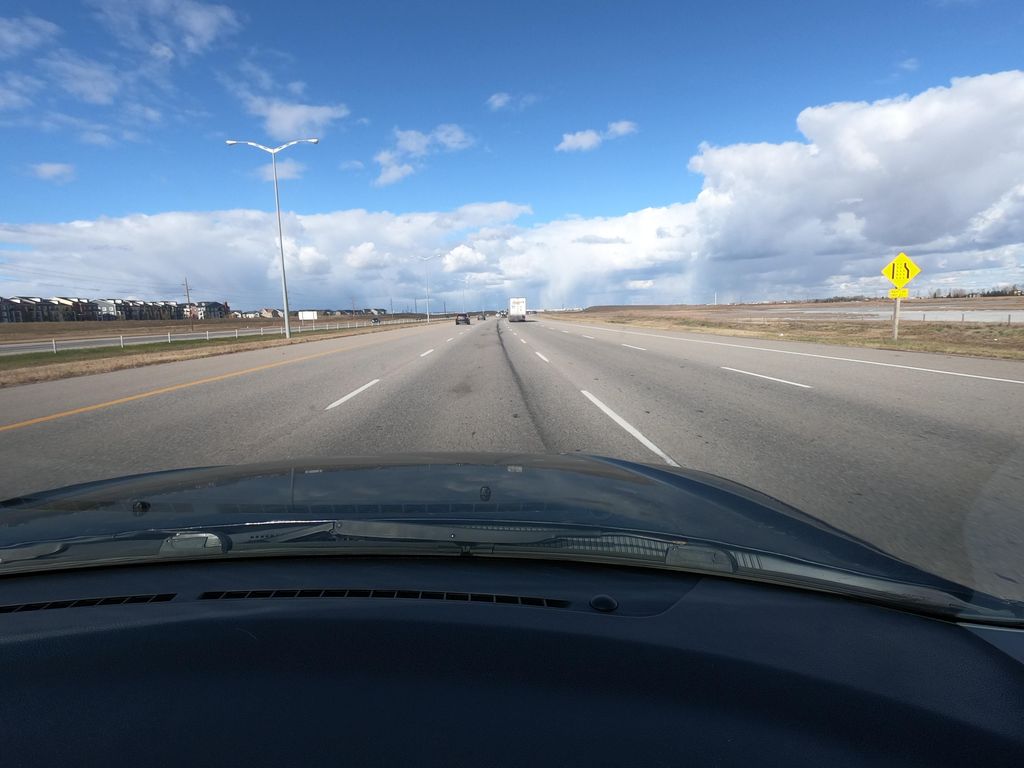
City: calgary